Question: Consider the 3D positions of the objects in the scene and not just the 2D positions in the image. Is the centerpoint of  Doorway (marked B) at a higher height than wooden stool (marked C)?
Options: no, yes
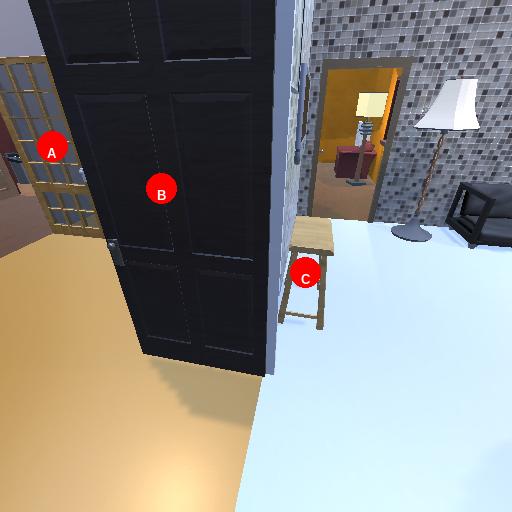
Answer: no